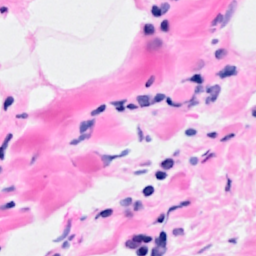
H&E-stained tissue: Breast